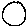
Label: circle